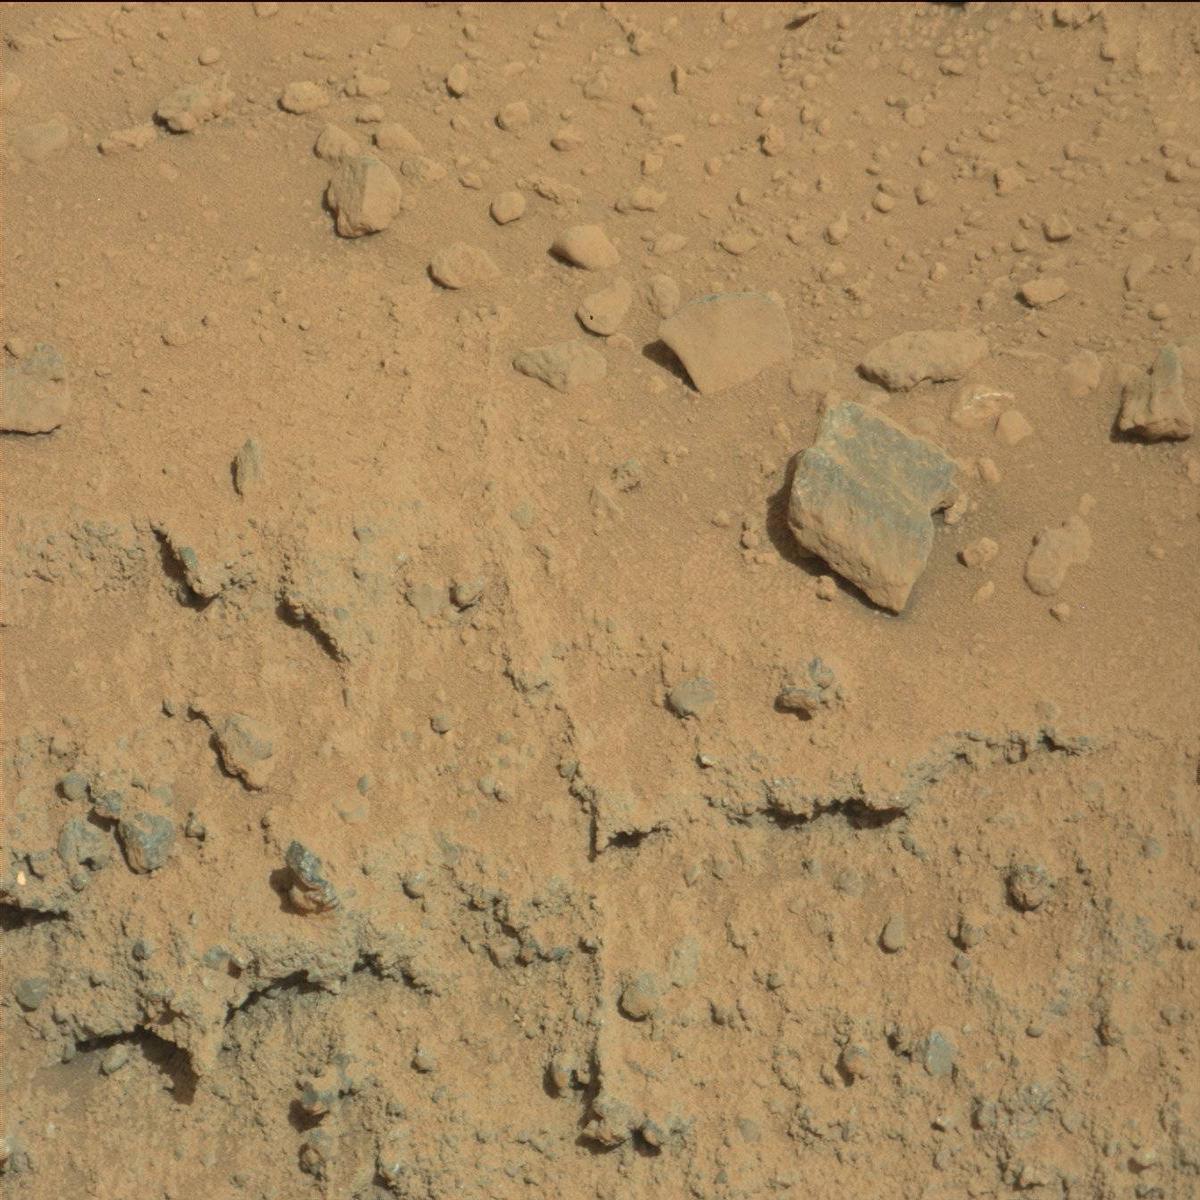
Terrain classes present: Bedrock, Rock, Sand / Soil